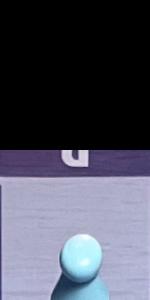
Label: Empty